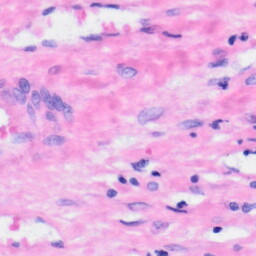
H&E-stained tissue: Liver